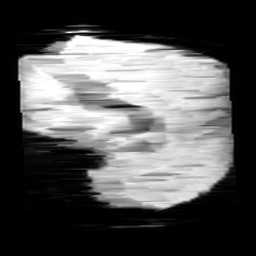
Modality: minIP
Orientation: sagittal
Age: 11
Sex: male
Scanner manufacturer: siemens
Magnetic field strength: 3 T
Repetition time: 0.027 s
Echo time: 0.02 s